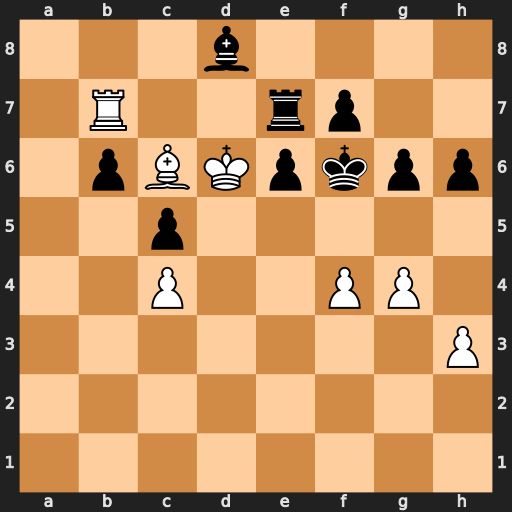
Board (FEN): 3b4/1R2rp2/1pBKpkpp/2p5/2P2PP1/7P/8/8
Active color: w
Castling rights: -
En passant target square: -
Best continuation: g5+ hxg5 fxg5+ Kxg5 Rxe7